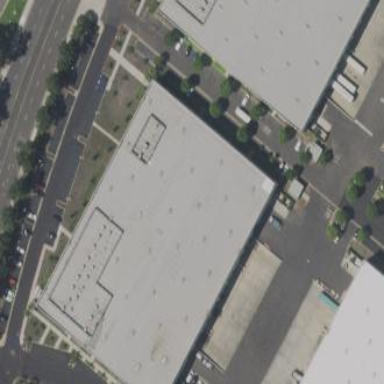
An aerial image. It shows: Commercial building.